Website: apple
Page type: account-selection
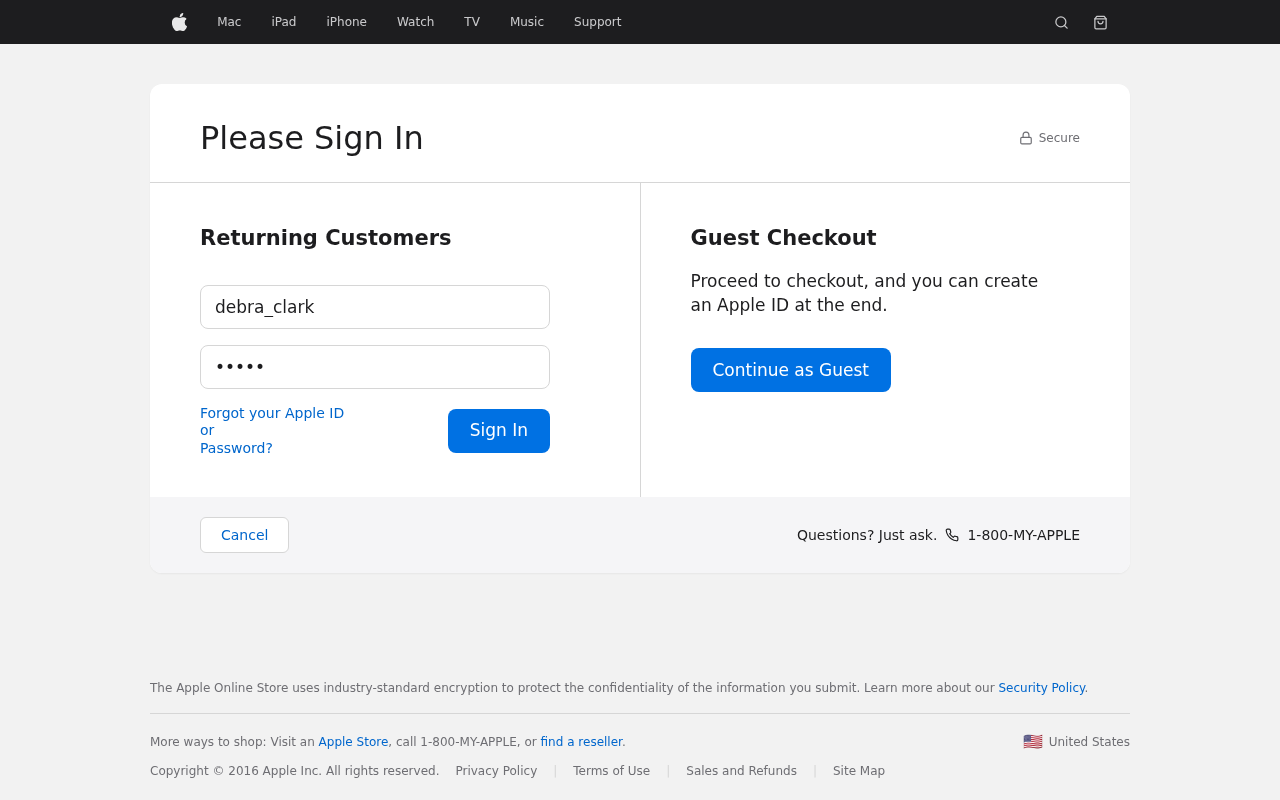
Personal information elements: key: PII_LOGIN_USERNAME
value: debra_clark